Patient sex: F
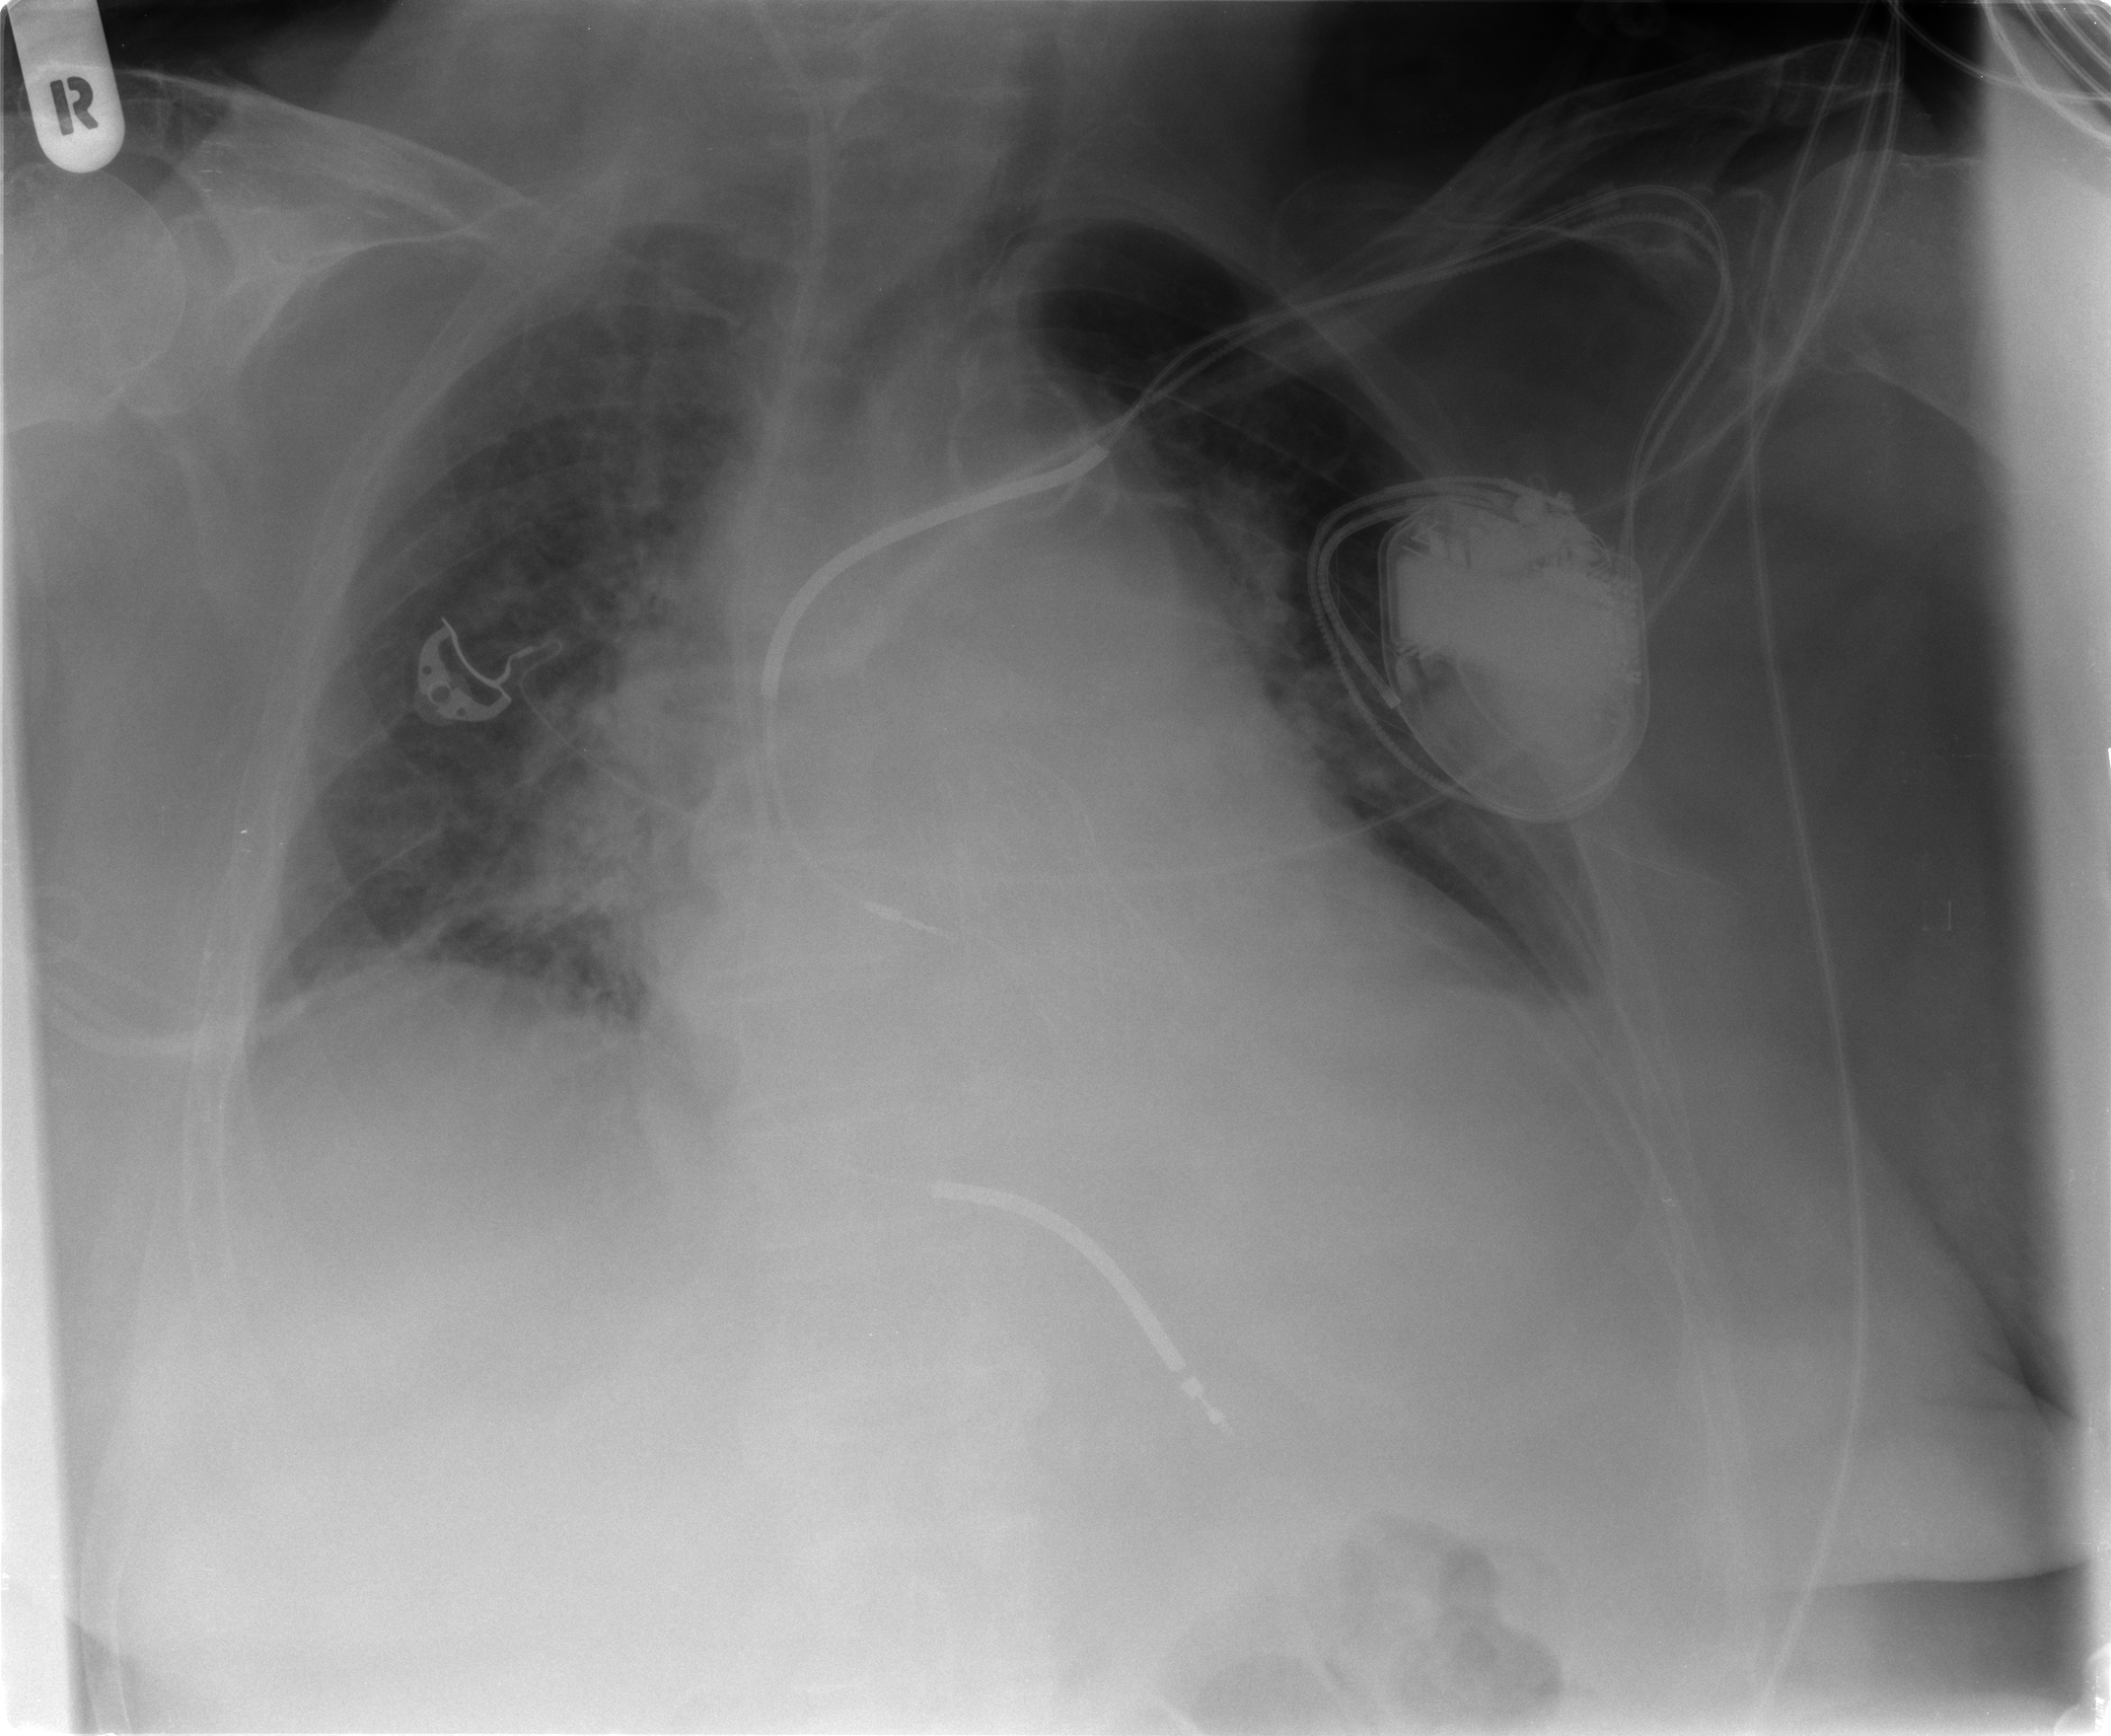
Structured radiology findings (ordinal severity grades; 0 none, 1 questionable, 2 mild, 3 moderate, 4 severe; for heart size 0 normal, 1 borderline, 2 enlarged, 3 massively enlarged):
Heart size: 2
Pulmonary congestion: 2
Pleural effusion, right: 1
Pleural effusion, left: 2
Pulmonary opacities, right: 1
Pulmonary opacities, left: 0
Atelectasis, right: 2
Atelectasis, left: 2